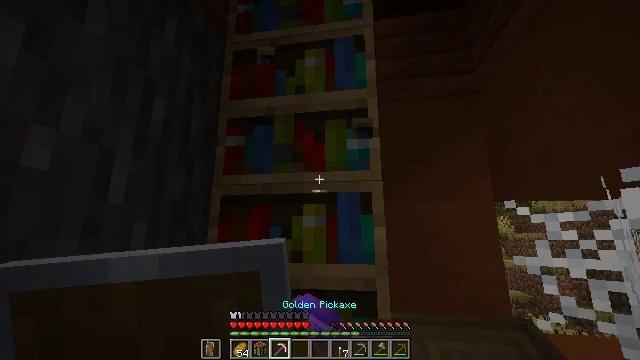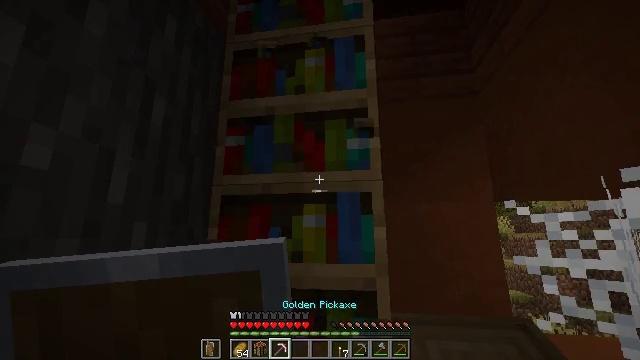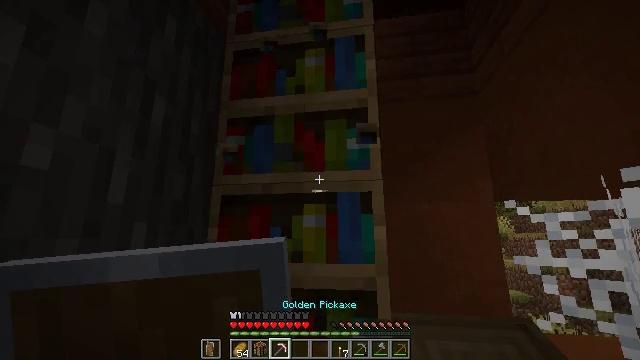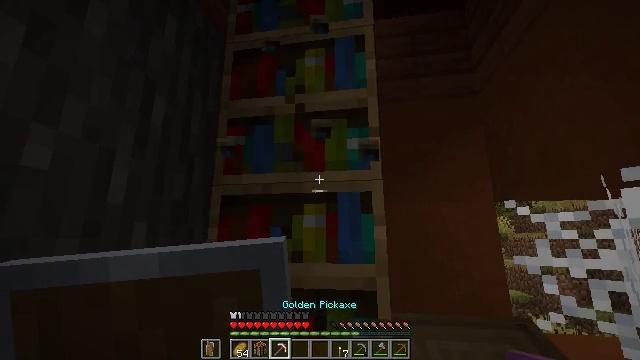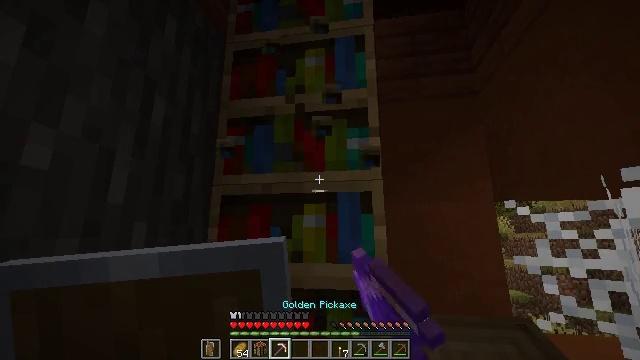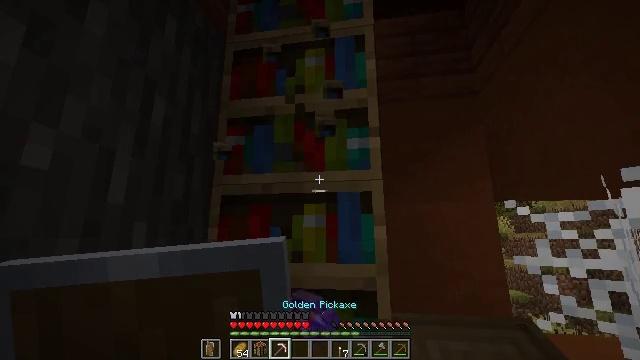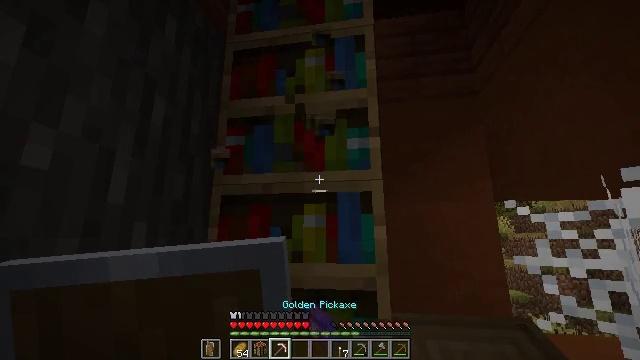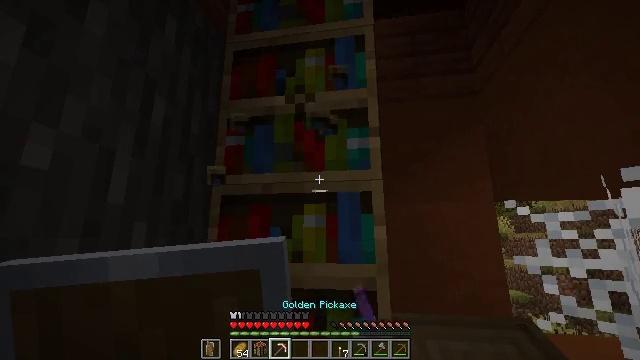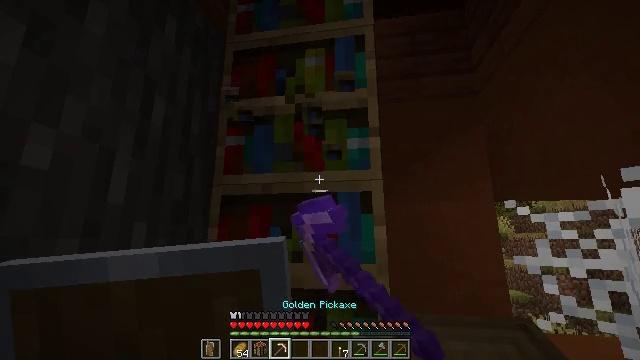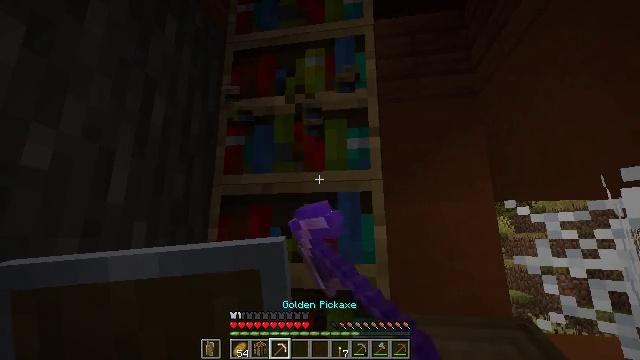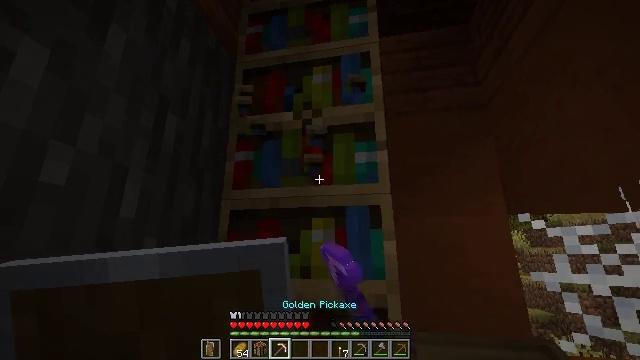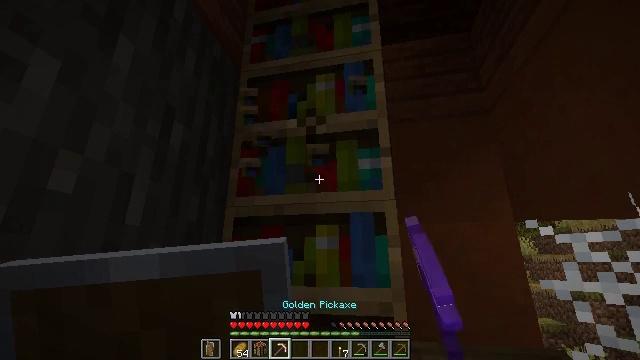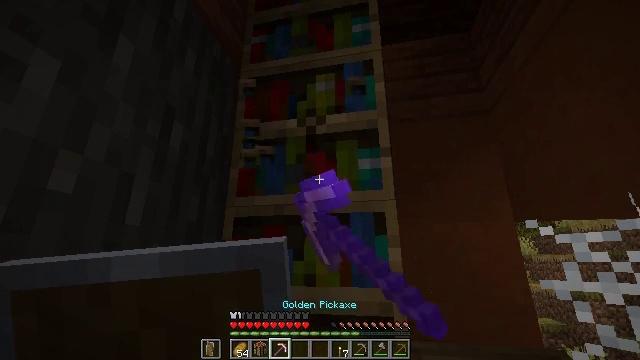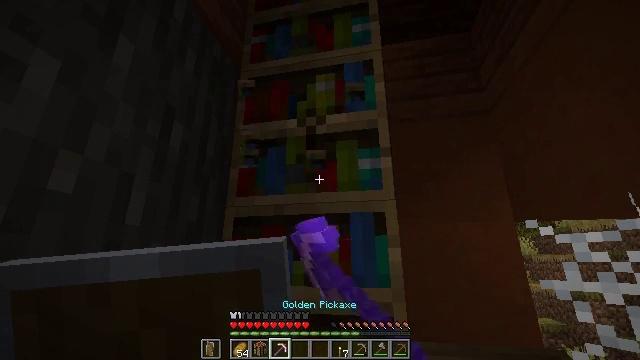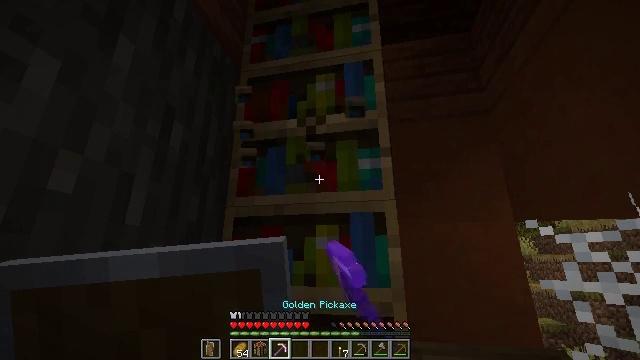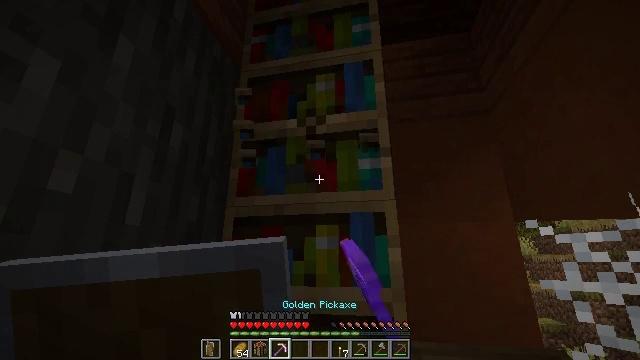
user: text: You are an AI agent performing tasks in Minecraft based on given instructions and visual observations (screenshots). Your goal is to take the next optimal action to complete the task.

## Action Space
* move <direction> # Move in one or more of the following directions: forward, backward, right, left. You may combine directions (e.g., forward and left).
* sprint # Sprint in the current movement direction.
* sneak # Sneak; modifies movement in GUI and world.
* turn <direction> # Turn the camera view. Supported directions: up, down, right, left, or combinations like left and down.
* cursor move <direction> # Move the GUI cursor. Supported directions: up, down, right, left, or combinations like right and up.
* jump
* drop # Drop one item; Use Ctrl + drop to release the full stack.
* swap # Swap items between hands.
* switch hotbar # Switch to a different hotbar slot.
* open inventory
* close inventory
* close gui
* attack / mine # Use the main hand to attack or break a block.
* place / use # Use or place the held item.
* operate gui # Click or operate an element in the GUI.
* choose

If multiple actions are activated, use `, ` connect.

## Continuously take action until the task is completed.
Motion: motion action
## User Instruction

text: Destroy the bookshelf.
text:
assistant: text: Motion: attack / mine
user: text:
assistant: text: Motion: attack / mine
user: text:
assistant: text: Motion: attack / mine
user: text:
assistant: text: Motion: attack / mine
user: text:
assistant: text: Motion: attack / mine
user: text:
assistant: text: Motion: attack / mine
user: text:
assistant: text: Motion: attack / mine
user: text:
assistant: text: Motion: attack / mine
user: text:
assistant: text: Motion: attack / mine
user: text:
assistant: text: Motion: turn left and up, attack / mine
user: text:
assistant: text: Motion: turn up, attack / mine
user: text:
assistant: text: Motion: attack / mine
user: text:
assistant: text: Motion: attack / mine
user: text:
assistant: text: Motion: attack / mine
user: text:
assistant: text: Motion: attack / mine
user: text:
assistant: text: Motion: attack / mine
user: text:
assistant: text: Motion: attack / mine
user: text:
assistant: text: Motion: attack / mine
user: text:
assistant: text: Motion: attack / mine
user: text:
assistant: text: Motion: attack / mine
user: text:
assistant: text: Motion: attack / mine
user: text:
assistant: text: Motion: attack / mine
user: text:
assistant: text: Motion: attack / mine
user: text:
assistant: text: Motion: attack / mine
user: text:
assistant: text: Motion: attack / mine
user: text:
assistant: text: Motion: attack / mine
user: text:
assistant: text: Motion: attack / mine
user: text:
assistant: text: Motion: attack / mine
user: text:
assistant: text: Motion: attack / mine
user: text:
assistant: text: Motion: attack / mine